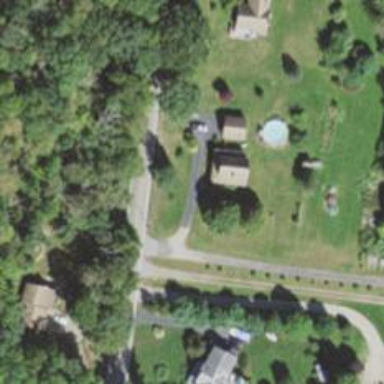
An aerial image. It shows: Residential driveway used as service road.